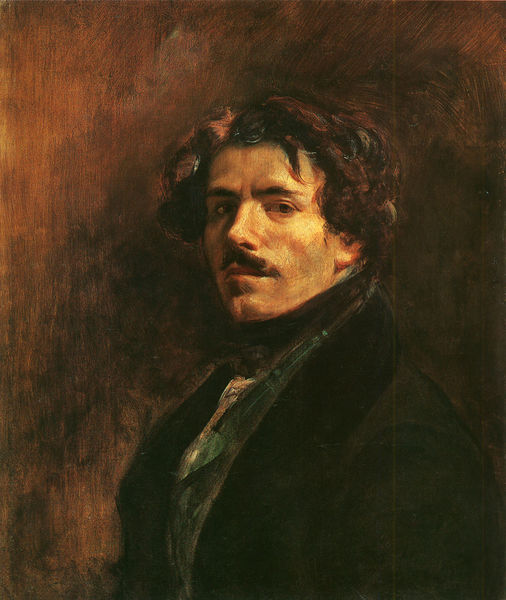
Titel: Selbstbildnis (mit grüner Weste)
Künstler: Eugène Delacroix
Institution: Paris, Musée du Louvre
Schlagwörter: dunkel, gemälde, kopf, mann, grün, braun, elegant, haar, licht, mund, nase, ohr, profil, schwarz, stirn, weiss, blick, tuch, bart, hemd, jacke, jung, schnurrbart, augen, gesicht, kragen, samt, bildnis, hals, herr, portrait, porträt, haare, mantel, locke, locken, spitz, ernst, streng, maler, wange, dreiviertelprofil, selbstporträt, weste, arrogant, arogant, samtkragen, 19. jahrhundert, öann, ein portrait eines mannes, der stolz in richtung des betrachters blickt. die farbgebung ist weitesgehend in rot gehalten, einzig sein gewand hat grüne töne, der mann wirkt isoliert, er ist in keiner umgebung dargestellt. ich fühle mich, als würde ich eine tieffreundschaftliche konservation mit ihm halten.